Question: I am trying to add a column "wOBA" to a table "starting_pitcher_stats" in MySQL using sequel-pro. Below is the code for a function that performs arithmetic operations on nine variables in the "starting_pitcher_stats" table. In particular, the function gathers the values for a number of variables, applies different weights (coefficients) to some of them (numerator below) and divides that sum by the addition and subtraction of a few more variables. All of these variables reside in the "starting_pitcher_stats" table. The arithmetic operations are expressed in the below formula (the coefficients are the values that are multiplied by each of the variables in numerator below):
wOBA=(.69*walks_a + .72*HBP + .89*singles_a + 1.27*doubles_a + 1.62*triples_a+ 2.10*HR_a)/(at_bats+walks_a+SF+HBP)
Each weight varies by year. The different weights for each year come from the table "GUTS".
The first dilemma I'm having is getting the correct code for the function. The second is the correct code syntax to use to actually call up this function and populate the new column with correct weighted wOBA values for each game of each year(season) for each "Starting_Pitcher".
The function is created with the code below and is listed as a function "wOBA" in my list of functions and procedures. However, the little wheel/knob next to the function name in sequel pro is greyed-out for some reason. It's not until I find out the correct code to invoke it, that I'll know if there are any errors.
Please ask for any more information that I can provide to clarify anything.
Thank you in advance.
'''
DELIMITER $$
CREATE FUNCTION wOBA(wOBA DECIMAL(10,3))
RETURNS DECIMAL(10,3)
BEGIN
DECLARE wOBA decimal(10,3);
SET wOBA = 0;
SELECT cast((SELECT SUM(weighted_BB) as wBB_sum
FROM (
SELECT g.wBB*SUM(if(e.event_CD=14,1,0)) as weighted_BB
FROM events e
INNER JOIN GUTS g
ON substring(e.game_ID,4,4)=g.season
WHERE PIT_ID=Starting_Pitcher
GROUP BY g.season)
as walks_a)
+ (SELECT SUM(weighted_HBP) as wHBP_sum
FROM (
SELECT g.wHBP*SUM(if(e.event_CD=16,1,0)) as weighted_HBP
FROM events e
INNER JOIN GUTS g
ON substring(e.game_ID,4,4)=g.season
WHERE PIT_ID=Starting_Pitcher
GROUP BY g.season)
as HBP)
+ (SELECT SUM(weighted_1B) as w1B_sum
FROM (
SELECT g.w1B*SUM(if(e.event_CD=20,1,0)) as weighted_1B
FROM events e
INNER JOIN GUTS g
ON substring(e.game_ID,4,4)=g.season
WHERE PIT_ID=Starting_Pitcher
GROUP BY g.season)
as singles_a)
+ (SELECT SUM(weighted_2B) as w2B_sum
FROM (
SELECT g.w2B*SUM(if(e.event_CD=21,1,0)) as weighted_2B
FROM events e
INNER JOIN GUTS g
ON substring(e.game_ID,4,4)=g.season
WHERE PIT_ID=Starting_Pitcher
GROUP BY g.season)
as doubles_a)
+ (SELECT SUM(weighted_3B) as w3B_sum
FROM (
SELECT g.w3B*SUM(if(e.event_CD=22,1,0)) as weighted_3B
FROM events e
INNER JOIN GUTS g
ON substring(e.game_ID,4,4)=g.season
WHERE PIT_ID=Starting_Pitcher
GROUP BY g.season)
as triples_a)
+ (SELECT SUM(weighted_HR) as wHR_sum
FROM (
SELECT g.wHR*SUM(if(e.event_CD=23,1,0)) as weighted_HR
FROM events e
INNER JOIN GUTS g
ON substring(e.game_ID,4,4)=g.season
WHERE PIT_ID=Starting_Pitcher
GROUP BY g.season)
as HR_a) as decimal(10,3))
/
cast(SUM(if(e.ab_fl="T",1,0))
+ SUM(if(e.event_cd=14,1,0))
+ SUM(if(e.SF_fl="T",1,0))
+ SUM(if(e.event_cd=16,1,0)) as unsigned) INTO wOBA
FROM events e
WHERE e.PIT_ID=Starting_Pitcher AND PIT_START_FL = "T"
LIMIT 1;
RETURN wOBA;
END
$$
DELIMITER ;
'''
Darwin, Here are two screen shots of the 'events' table. The first is of the structure and the second is some of the content (as not all of the content fits into the shot):
[
<URL>
Here are screenshots of the structure and contents of the 'GUTS' table.
<URL>
<URL>
Here is a screenshot of the events table structure showing the fields (and their definitions)in the function:
<URL>
Update:
'''
UPDATE retrosheet.starting_pitcher_stats
SET starting_pitcher_stats.wOBA =(SELECT
(
(g.wBB * SUM(IF(e.event_cd = 14, 1, 0)))
+ (g.wHBP * SUM(IF(e.event_cd = 16, 1, 0)))
+ (g.w1B * SUM(IF(e.event_cd = 20, 1, 0)))
+ (g.w2B * SUM(IF(e.event_cd = 21, 1, 0)))
+ (g.w3B * SUM(IF(e.event_cd = 22, 1, 0)))
+ (g.wHR * SUM(IF(e.event_cd = 23, 1, 0)))
)
/
(
SUM(IF(e.ab_fl = 'T', 1, 0))
+ SUM(IF(e.event_cd = 14, 1, 0))
+ SUM(IF(e.sf_fl = 'T', 1, 0))
+ SUM(IF(e.event_cd = 16, 1, 0))
) AS wOBA
FROM events AS e, GUTS AS g
WHERE e.YEAR_ID = g.SEASON_ID
AND e.PIT_START_FL= 'T'
AND e.PIT_ID = Starting_Pitcher)
'''
The query just keeps running. I'll keep tweaking it.
update:
screenshots of starting_pitcher_stats table
<URL>
<URL>
Update:
Ok, I'm trying to just create a wOBA column as part of a new table with columns for the other components of wOBA.
But, the query just goes on forever. How can I make the run-time shorter?
'''
DROP TABLE IF EXISTS starting_pitcher_wOBA;
CREATE TABLE starting_pitcher_wOBA
SELECT
a.YEAR_ID
,
a.GAME_ID
,
a.PIT_ID
,
a.wBB
,
a.wHBP
,
a.w1B
,
a.w2B
,
a.w3B
,
a.wHR
,
a.u_walks_a
,
a.HBP
,
a.singles_a
,
a.doubles_a
,
a.triples_a
,
a.HR_a
,
a.at_bats
,
a.sacrifice_flies_a
,
a.wOBA
FROM
(
SELECT
g.YEAR_ID
,
h.GAME_ID
,
e.PIT_ID
,
g.wBB
,
g.wHBP
,
g.w1B
,
g.w2B
,
g.w3B
,
g.wHR
,
SUM(IF(e.event_cd = 14, 1, 0)) AS u_walks_a
,
SUM(IF(e.event_cd = 16, 1, 0)) AS HBP
,
SUM(IF(e.event_cd = 20, 1, 0)) AS singles_a
,
SUM(IF(e.event_cd = 21, 1, 0)) AS doubles_a
,
SUM(IF(e.event_cd = 22, 1, 0)) AS triples_a
,
SUM(IF(e.event_cd = 23, 1, 0)) AS HR_a
,
SUM(IF(e.ab_fl = 'T', 1, 0)) AS at_bats
,
SUM(IF(e.sf_fl = 'T', 1, 0)) AS sacrifice_flies_a
,
(
(
(g.wBB * SUM(IF(e.event_cd = 14, 1, 0)))
+ (g.wHBP * SUM(IF(e.event_cd = 16, 1, 0)))
+ (g.w1B * SUM(IF(e.event_cd = 20, 1, 0)))
+ (g.w2B * SUM(IF(e.event_cd = 21, 1, 0)))
+ (g.w3B * SUM(IF(e.event_cd = 22, 1, 0)))
+ (g.wHR * SUM(IF(e.event_cd = 23, 1, 0)))
)
/
(
SUM(IF(e.ab_fl = 'T', 1, 0))
+ SUM(IF(e.event_cd = 14, 1, 0))
+ SUM(IF(e.sf_fl = 'T', 1, 0))
+ SUM(IF(e.event_cd = 16, 1, 0))
)
) AS wOBA
FROM events AS e, GUTS AS g, game AS h
WHERE e.PIT_START_FL= 'T'
GROUP BY g.YEAR_ID, h.GAME_ID,e.PIT_ID) AS a
INNER JOIN GUTS AS g
ON
a.YEAR_ID=g.YEAR_ID
INNER JOIN game AS h
ON
a.GAME_ID = h.GAME_ID
INNER JOIN events AS e
ON
a.PIT_ID = e.PIT_ID
'''
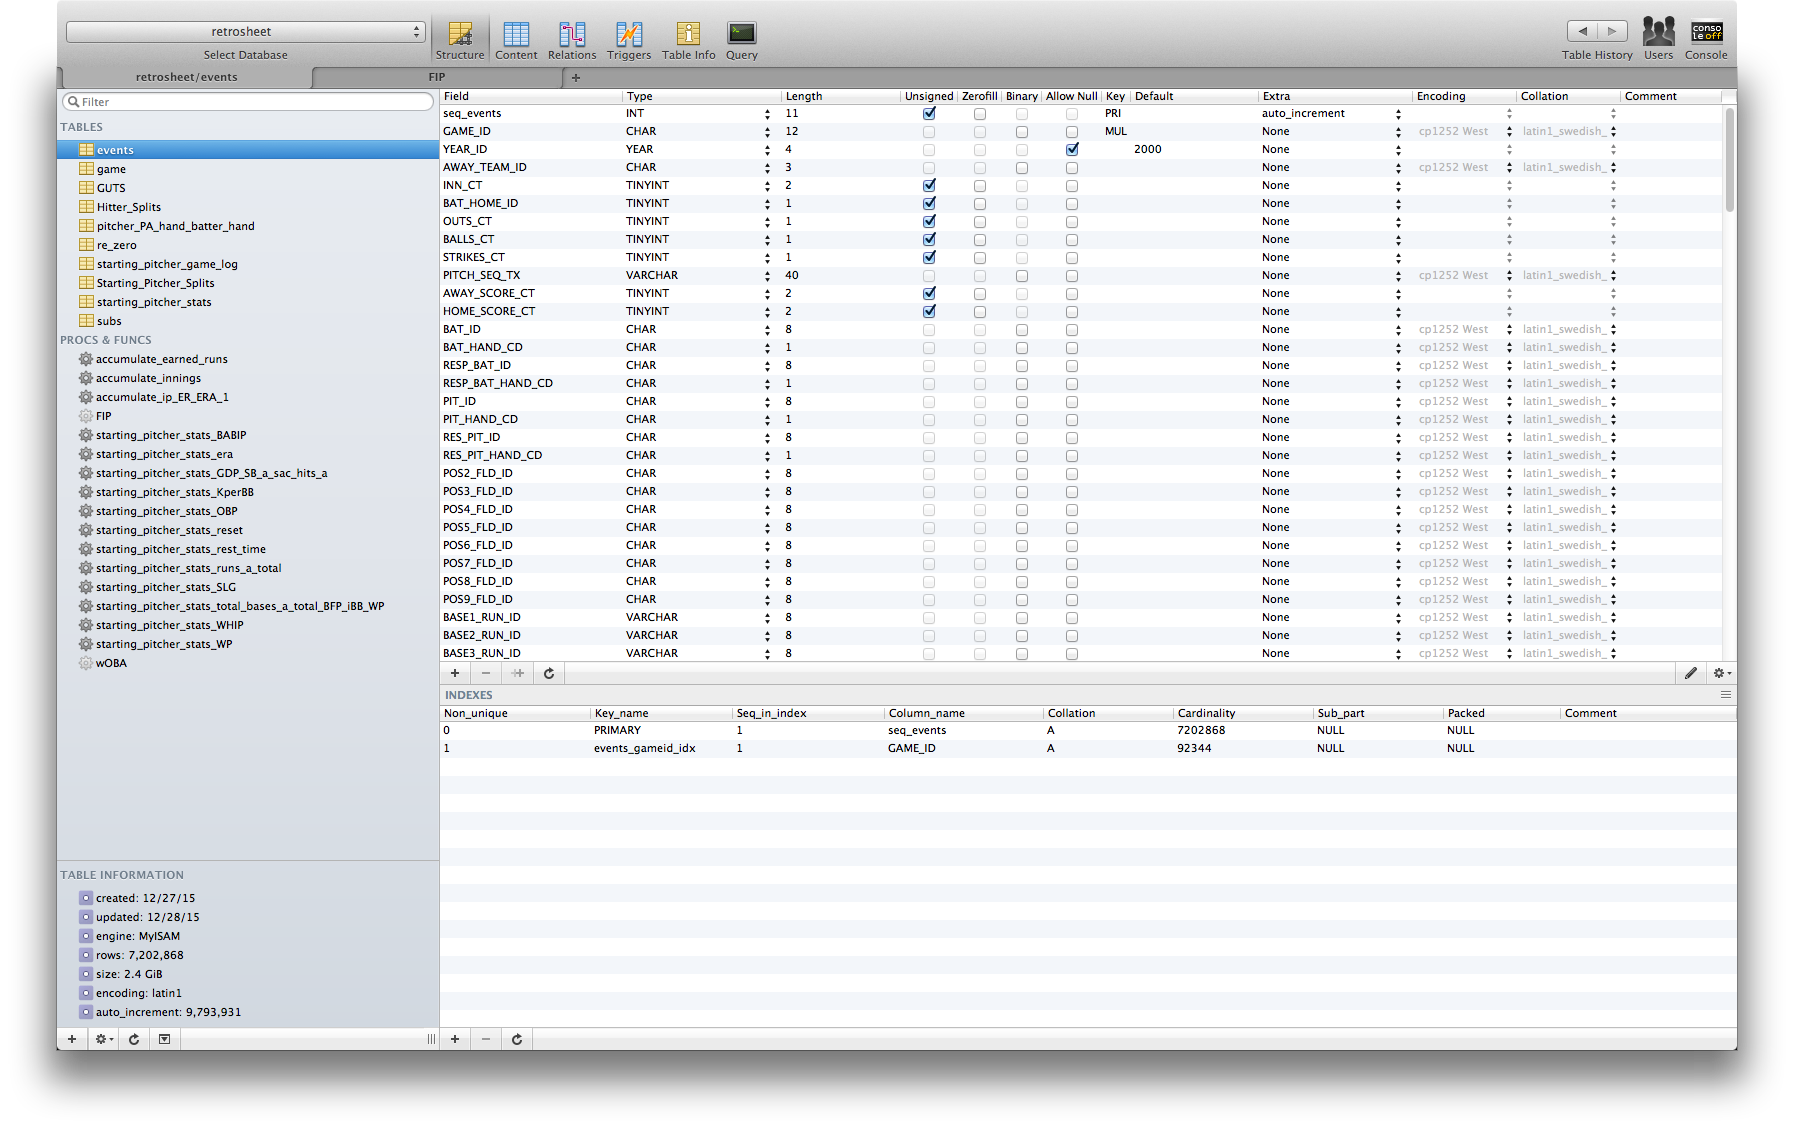
Answer: We'll start by cleaning up the query. You should always try to perform your calculations across each row when possible rather than performing multiple vertical subqueries, as this avoids the DBMS making multiple passes over the same table.
'''
SELECT
(
( (g.wbb * SUM(IF(e.event_cd = 14, 1, 0)))
+ (g.whbp * SUM(IF(e.event_cd = 16, 1, 0)))
+ (g.w1b * SUM(IF(e.event_cd = 20, 1, 0)))
+ (g.w2b * SUM(IF(e.event_cd = 21, 1, 0)))
+ (g.w3b * SUM(IF(e.event_cd = 22, 1, 0)))
+ (g.whr * SUM(IF(e.event_cd = 23, 1, 0)))
)
/
(
SUM(IF(e.ab_fl = 'T', 1, 0))
+ SUM(IF(e.event_cd = 14, 1, 0))
+ SUM(IF(e.sf_fl = 'T', 1, 0))
+ SUM(IF(e.event_cd = 16, 1, 0))
)
) AS woba
FROM events e, guts g
WHERE e.year_id = g.season_id
AND e.pit_start_fl = 'T'
AND e.pit_id = starting_pitcher
GROUP BY g.season;
'''
Assuming I haven't dropped a comma somewhere, this will return a column 'woba' for each year for the specified starting pitcher.
Note that I've joined the tables on 'e.year_id' instead of 'SUBSTRING(e.game_ID,4,4)'; this avoids the overhead of calling 'SUBSTRING()' on each record. This sort of thing seems minor, but it can add up quickly over a large table.
That should be enough to get you started.